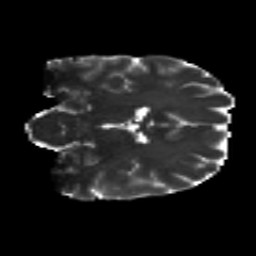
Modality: T2w
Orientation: coronal
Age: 24
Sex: female
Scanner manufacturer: siemens
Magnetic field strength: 3 T
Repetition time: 8.8 s
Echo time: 0.085 s